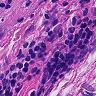
Metastatic tissue present: no